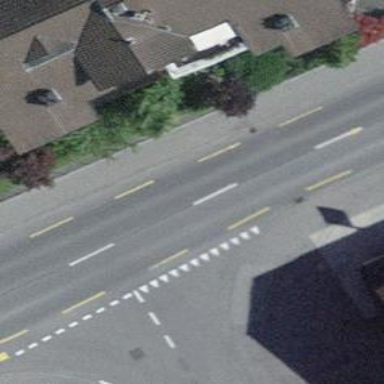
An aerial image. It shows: Secondary road with designated cycle lane.